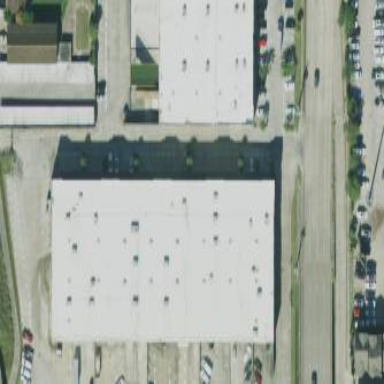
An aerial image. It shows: Warehouse.